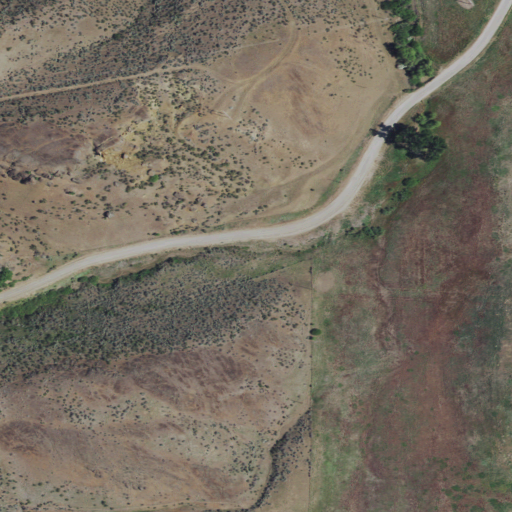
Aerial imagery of valley in Idaho named Shellrock Canyon containing shrub, grassland, open development, pasture, and low intensity development